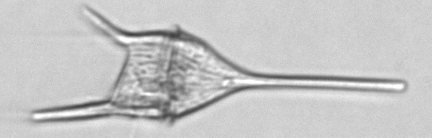
Label: Tripos_lineatus